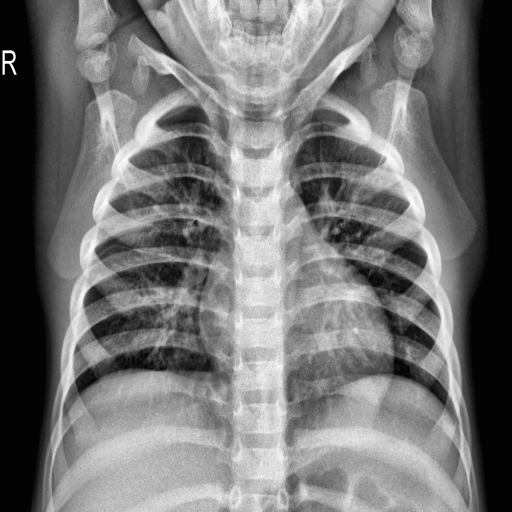
Finding: NORMAL